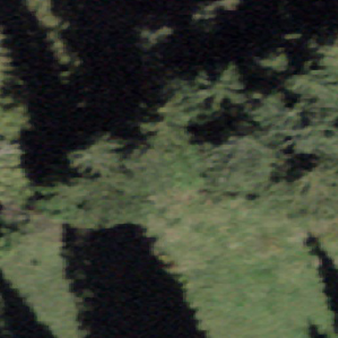
Label: other